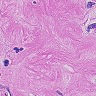
Metastatic tissue present: yes